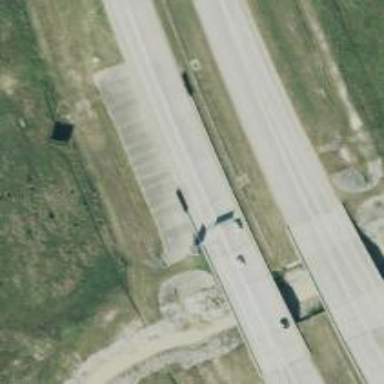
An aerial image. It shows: Motorway.